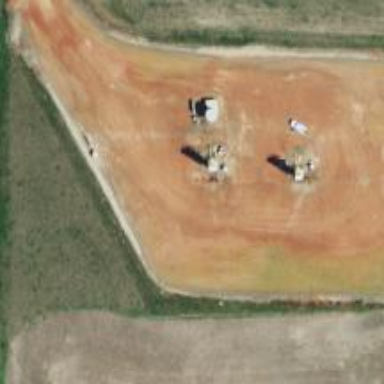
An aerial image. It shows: Storage tank that is man-made.